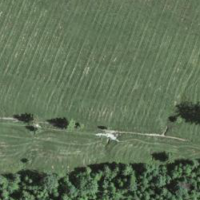
EUNIS habitat code: 25
Species observed at this site:
Orchis mascula